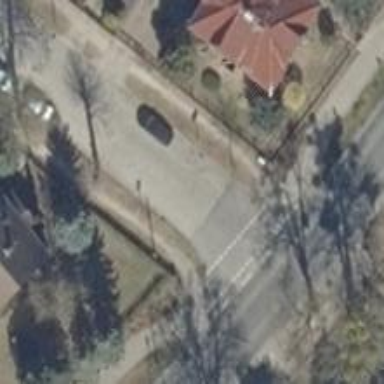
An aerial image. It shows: Uncontrolled road crossing.